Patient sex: F
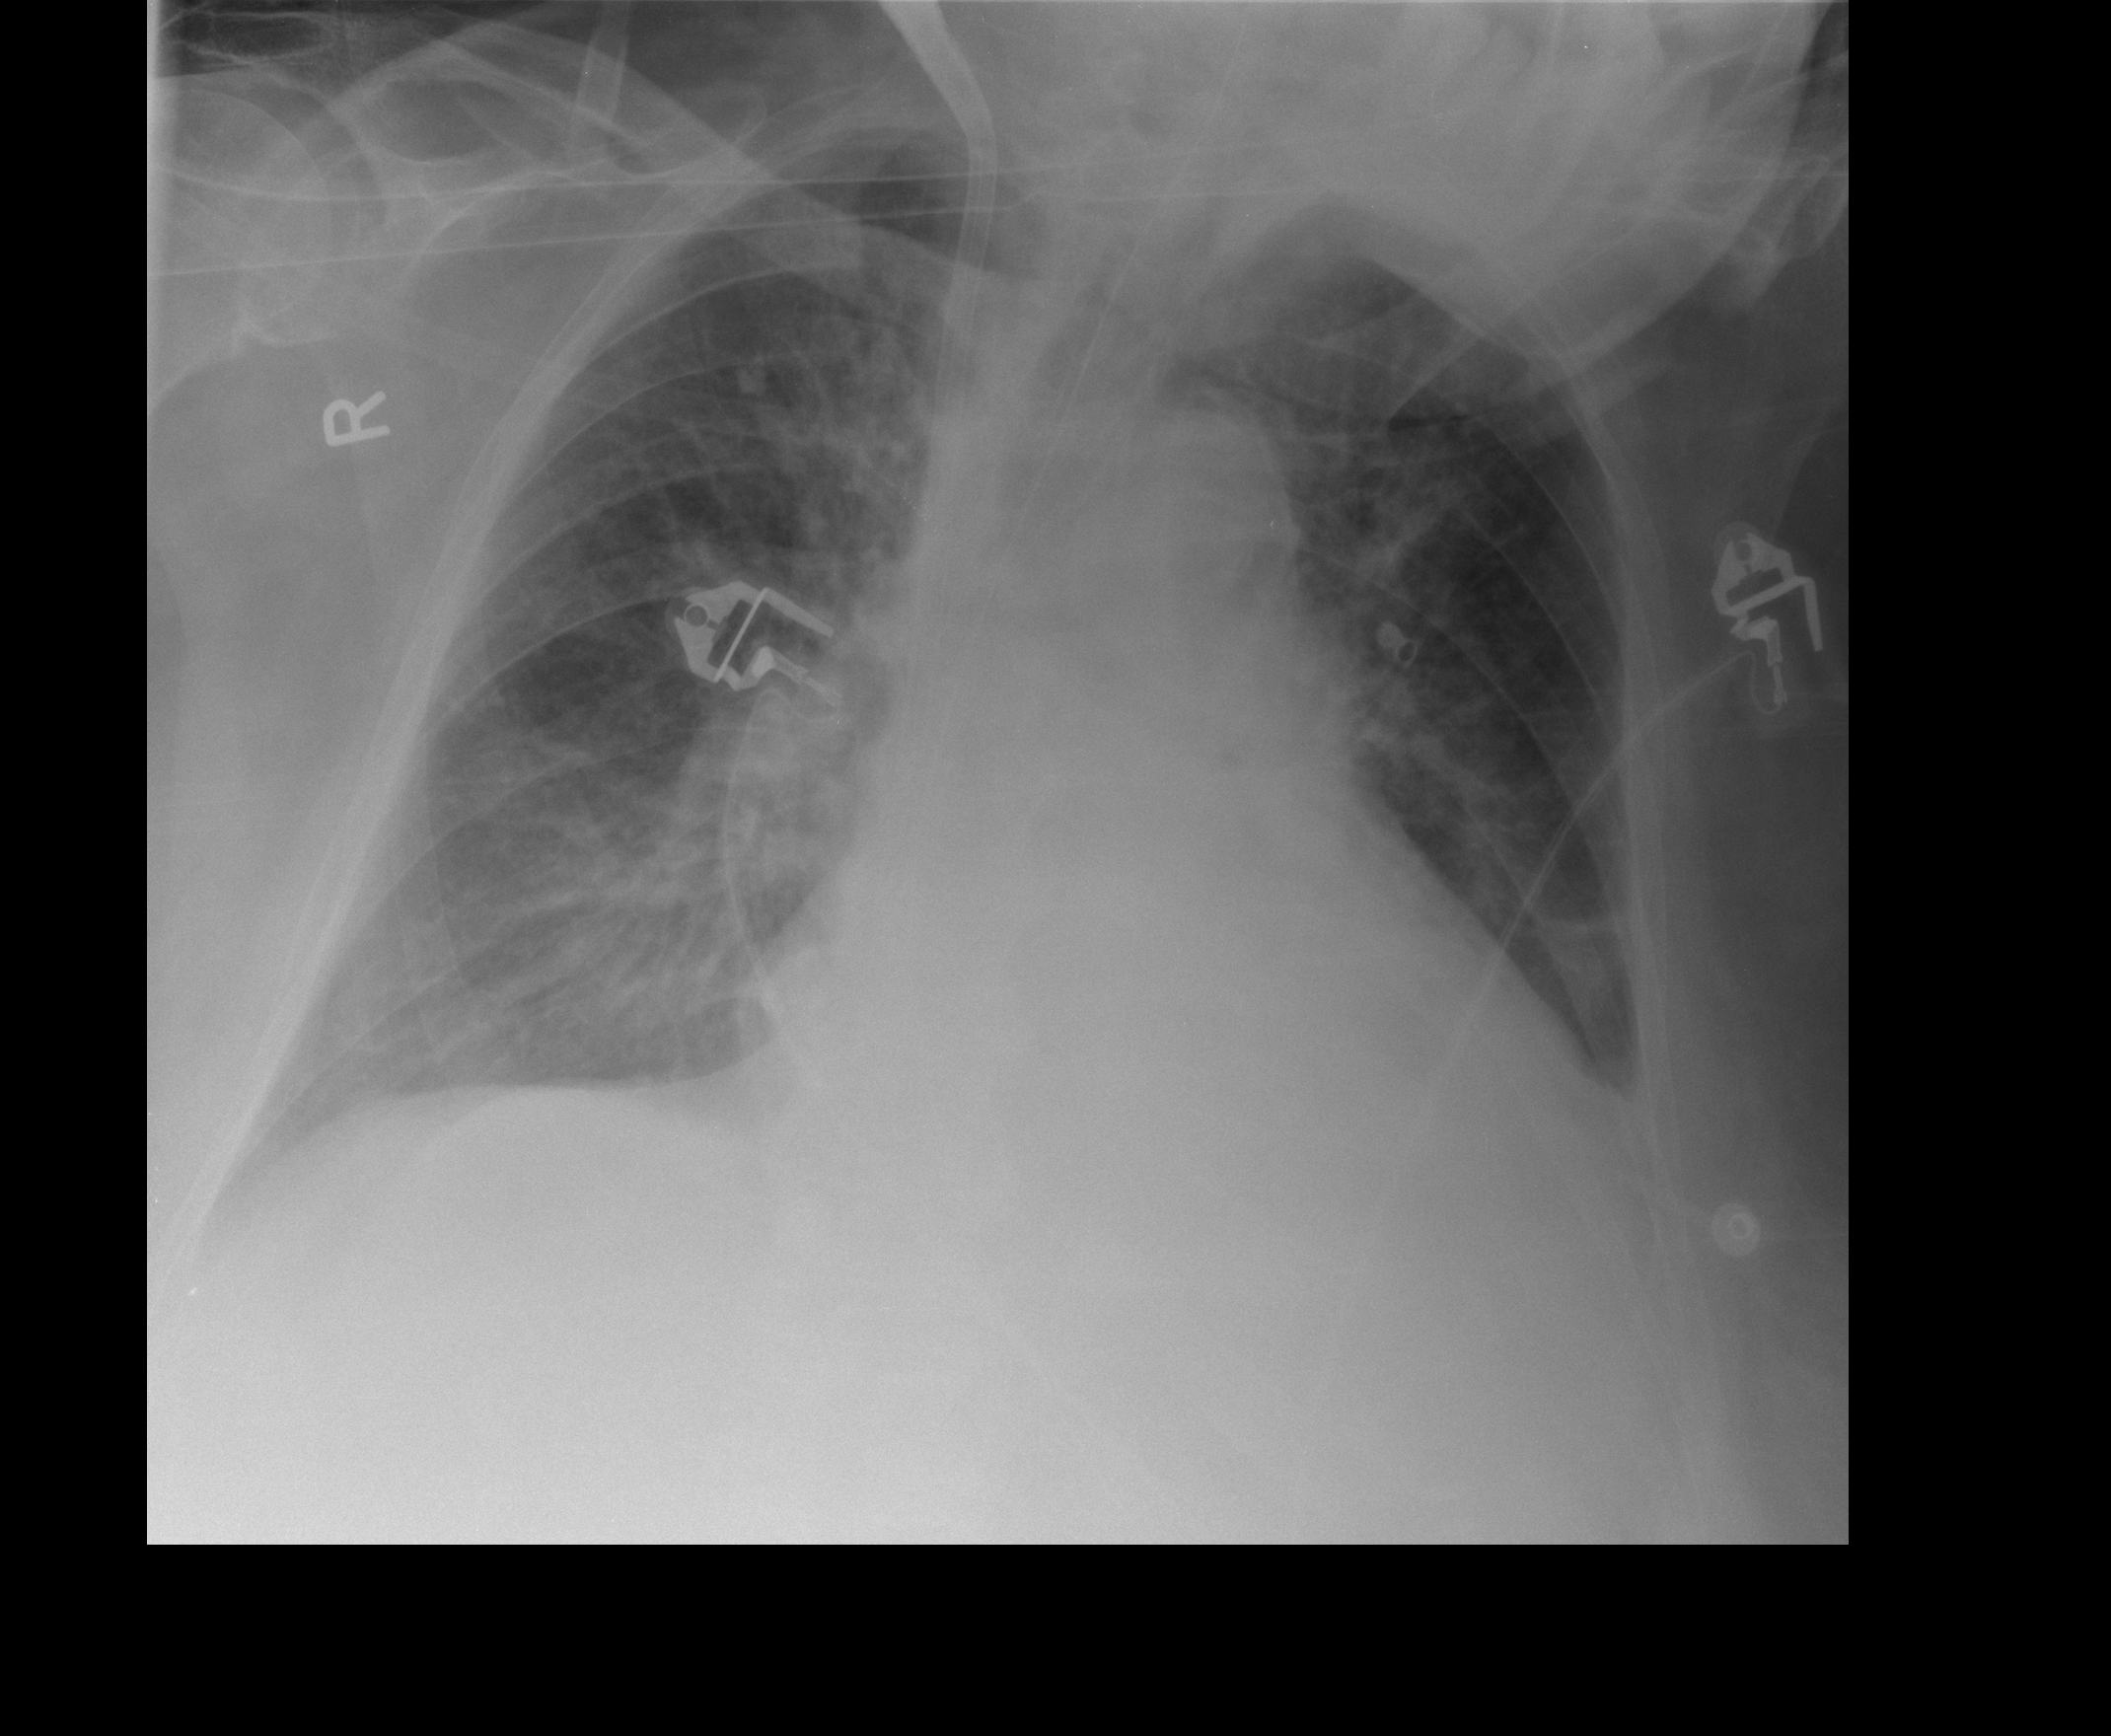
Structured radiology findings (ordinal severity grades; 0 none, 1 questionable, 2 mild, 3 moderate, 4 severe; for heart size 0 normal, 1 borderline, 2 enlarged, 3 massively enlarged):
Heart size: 2
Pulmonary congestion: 2
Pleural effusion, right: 1
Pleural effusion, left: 2
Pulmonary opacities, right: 2
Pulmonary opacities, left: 2
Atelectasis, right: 2
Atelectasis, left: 2